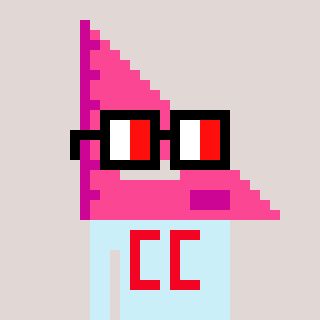
a pixel art character with square glasses with black frames and red eyes, a squadron ruler-shaped head and a cold-colored body on a warm background